Interaction volume radius: 10 \u00c5
Interaction volume height: 15 \u00c5
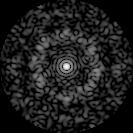
Disorder parameter: 0.7895